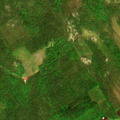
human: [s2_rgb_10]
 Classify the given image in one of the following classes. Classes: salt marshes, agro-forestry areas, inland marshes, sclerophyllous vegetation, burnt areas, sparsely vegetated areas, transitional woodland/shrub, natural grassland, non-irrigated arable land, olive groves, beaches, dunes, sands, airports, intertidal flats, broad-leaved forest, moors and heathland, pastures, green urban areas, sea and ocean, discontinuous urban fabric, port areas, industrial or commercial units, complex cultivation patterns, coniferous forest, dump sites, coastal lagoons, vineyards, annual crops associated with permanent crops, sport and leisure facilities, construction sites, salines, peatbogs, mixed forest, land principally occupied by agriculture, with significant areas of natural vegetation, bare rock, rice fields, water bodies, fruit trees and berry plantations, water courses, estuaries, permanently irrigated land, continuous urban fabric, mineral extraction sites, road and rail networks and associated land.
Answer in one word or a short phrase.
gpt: non-irrigated arable land, coniferous forest, mixed forest, transitional woodland/shrub